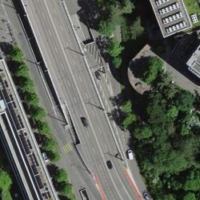
EUNIS habitat code: 57
Species observed at this site:
Mahonia aquifolium
Macroglossum stellatarum
Parus major
Passer domesticus
Humulus lupulus
Lamium purpureum